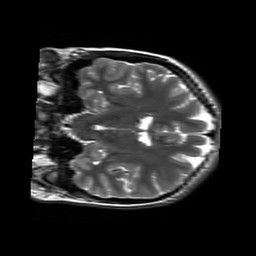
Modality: T2w
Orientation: coronal
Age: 23
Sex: female
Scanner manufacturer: siemens
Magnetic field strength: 3 T
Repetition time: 8.53 s
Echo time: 0.091 s